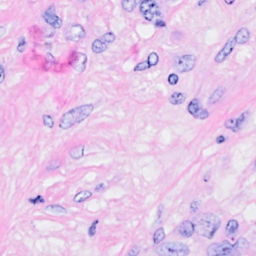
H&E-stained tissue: Breast